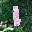
Label: 1